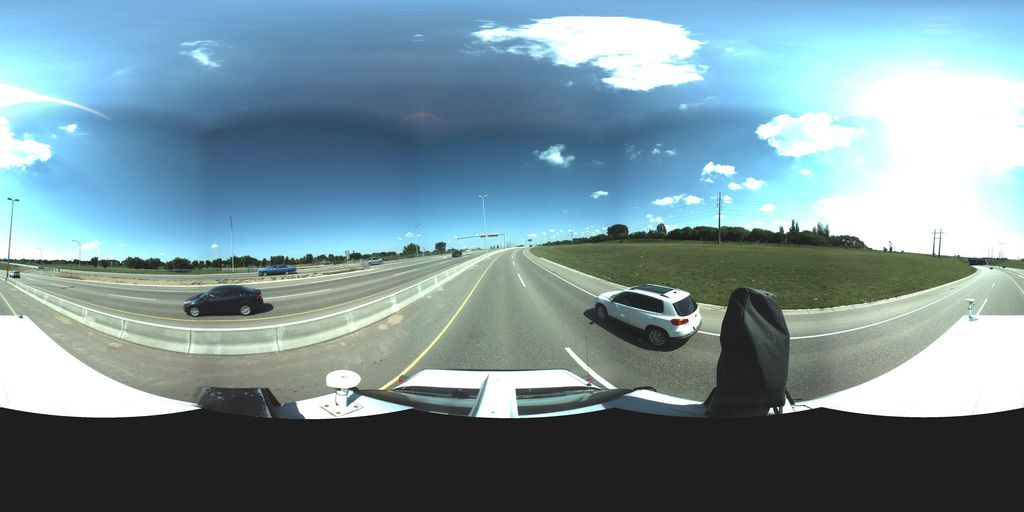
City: saskatoon